Interaction volume radius: 10 \u00c5
Interaction volume height: 25 \u00c5
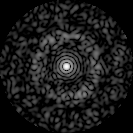
Disorder parameter: 0.8378